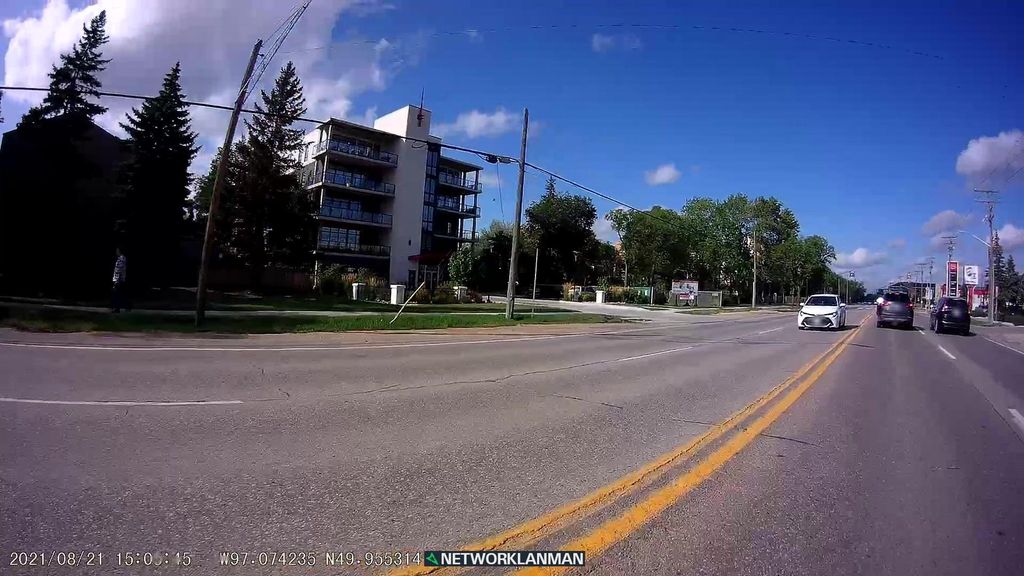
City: winnipeg